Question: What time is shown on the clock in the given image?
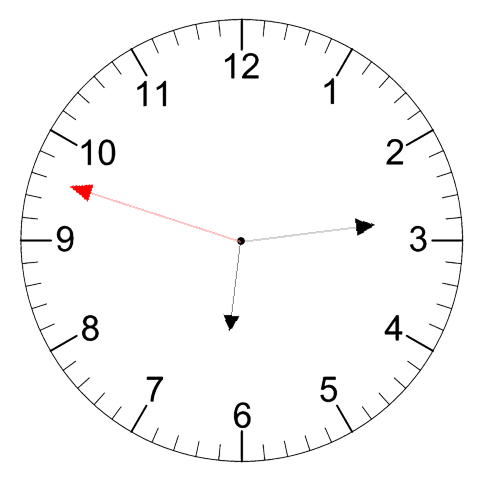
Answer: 06:13:48